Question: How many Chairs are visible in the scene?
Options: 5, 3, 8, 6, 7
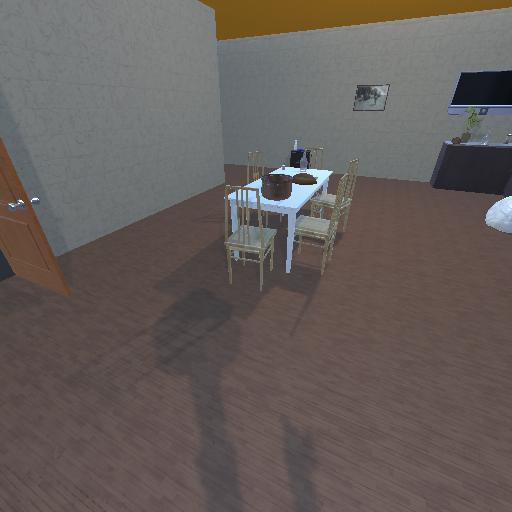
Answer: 5